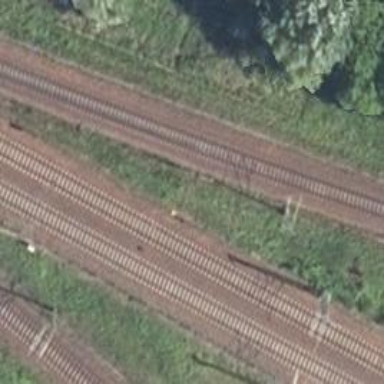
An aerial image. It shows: Railway track with contact lines for electrification.